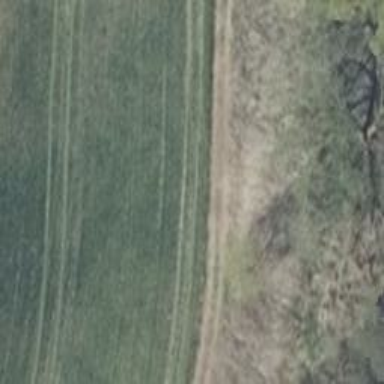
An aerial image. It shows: Grass track with grade 5 tracktype.